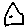
Label: house